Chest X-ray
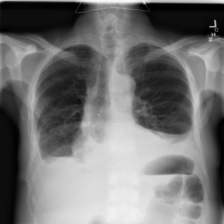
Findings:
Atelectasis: negative
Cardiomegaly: negative
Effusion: positive
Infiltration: positive
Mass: negative
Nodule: negative
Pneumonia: negative
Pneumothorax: negative
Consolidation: negative
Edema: negative
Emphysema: negative
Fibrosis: negative
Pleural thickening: negative
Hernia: negative